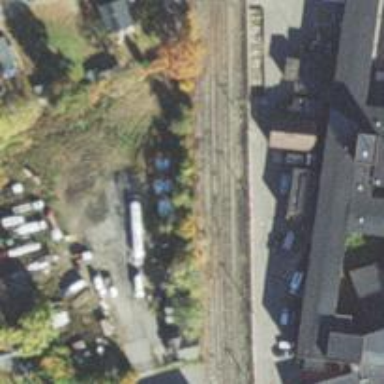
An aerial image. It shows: Railway siding with rails.